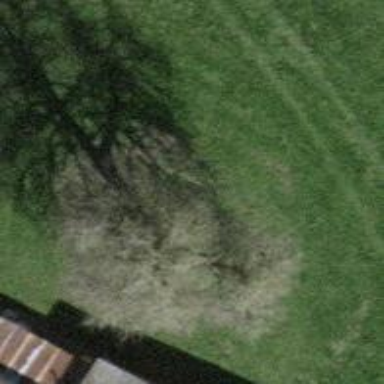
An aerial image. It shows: Single tag "natural: tree."